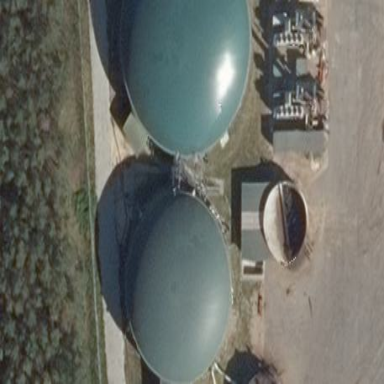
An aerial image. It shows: Digester building.